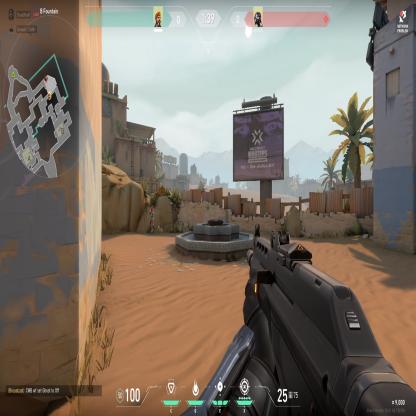
Label: enemy